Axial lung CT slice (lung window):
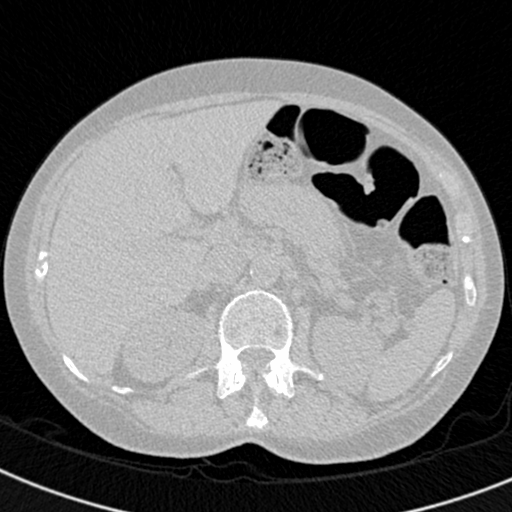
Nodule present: no